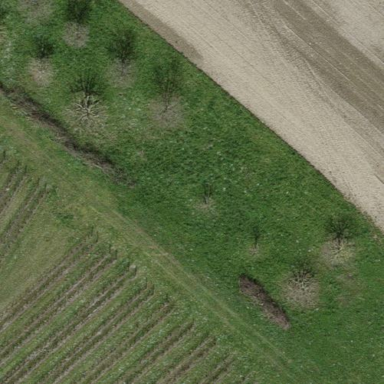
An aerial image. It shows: Orchard.